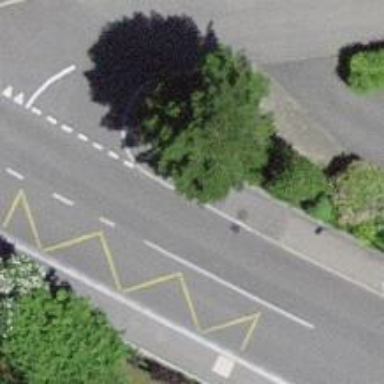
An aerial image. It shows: Public transport stop position.